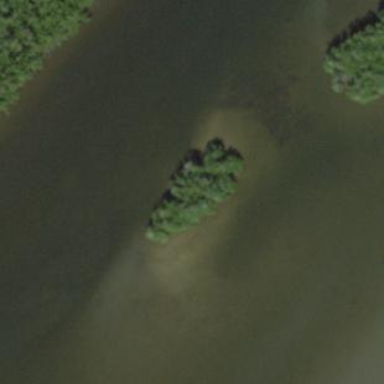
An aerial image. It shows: Islet.